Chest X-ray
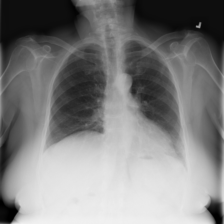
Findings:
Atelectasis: positive
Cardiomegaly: negative
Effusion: negative
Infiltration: negative
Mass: negative
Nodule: negative
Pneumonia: negative
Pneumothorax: negative
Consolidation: negative
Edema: negative
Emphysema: negative
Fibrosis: negative
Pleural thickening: negative
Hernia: negative